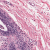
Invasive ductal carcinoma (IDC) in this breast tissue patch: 0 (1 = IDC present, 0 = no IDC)